Aerial crown-view tile of a tropical tree (Barro Colorado Island, Panama), acquired 20250217:
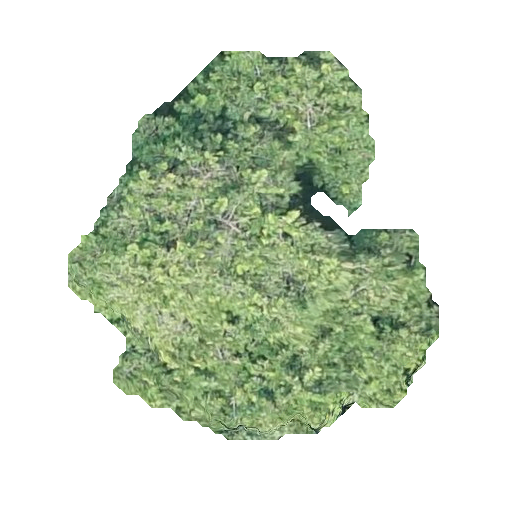
Species: Virola surinamensis
GBIF accepted scientific name: Virola surinamensis
Crown area: 143.842 m²